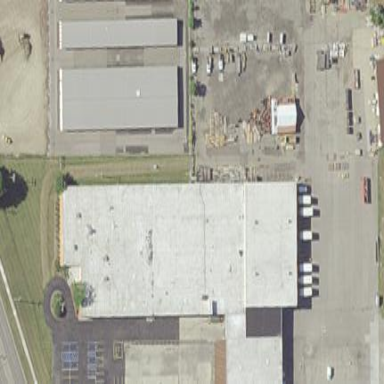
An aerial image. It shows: Industrial building.